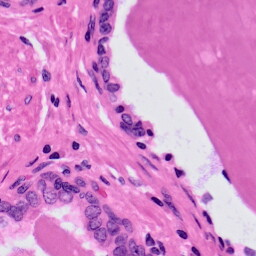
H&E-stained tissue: Prostate